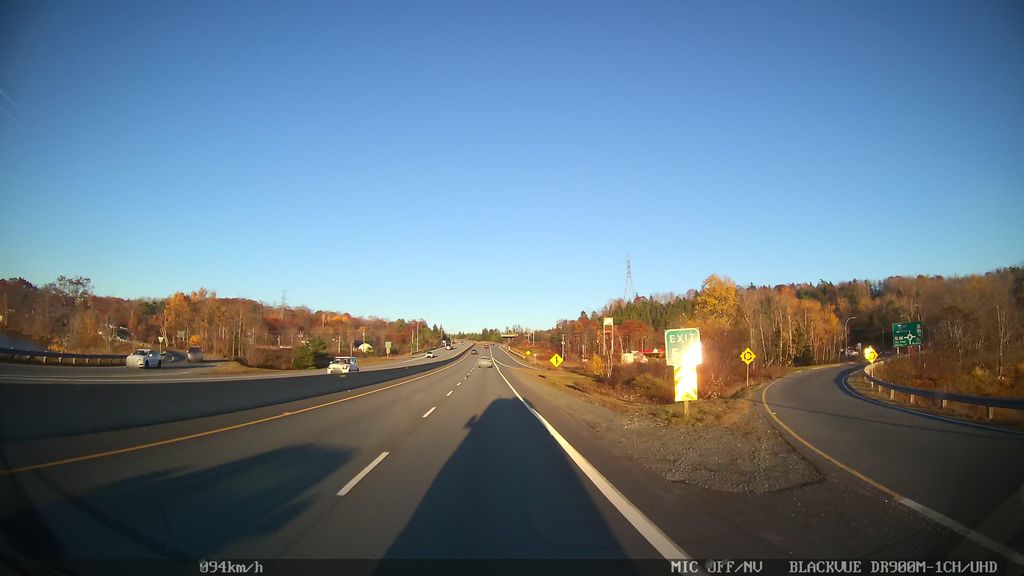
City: halifax